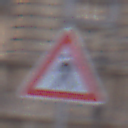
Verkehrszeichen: FussgaengerRechts
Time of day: SunriseSunset
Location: Outdoor (Urban)
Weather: PartlyCloudy
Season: NotSpecified
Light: Natural